Aerial crown-view tile of a tropical tree (Barro Colorado Island, Panama), acquired 20250414:
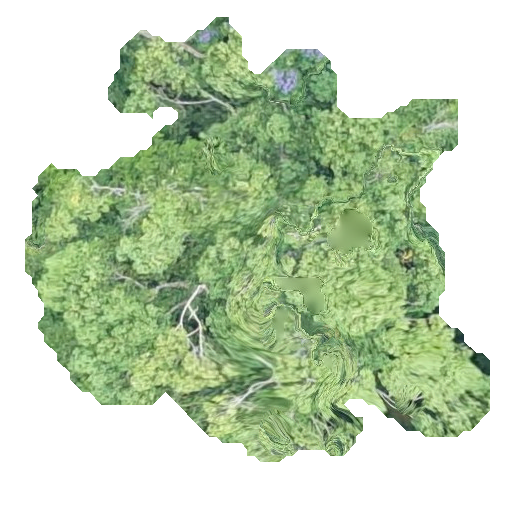
Species: Ocotea leptobotra
GBIF accepted scientific name: Ocotea leptobotra
Crown area: 201.391 m²